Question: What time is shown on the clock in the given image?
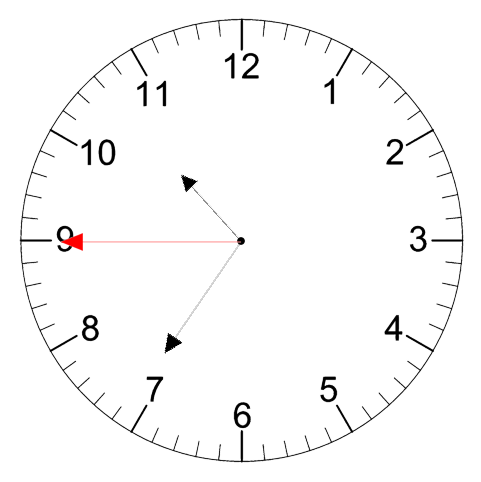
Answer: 10:35:45